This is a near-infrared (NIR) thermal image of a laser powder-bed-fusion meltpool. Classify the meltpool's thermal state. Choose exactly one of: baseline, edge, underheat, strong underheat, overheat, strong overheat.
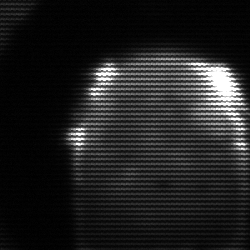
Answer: edge